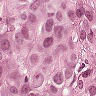
Metastatic tissue present: yes